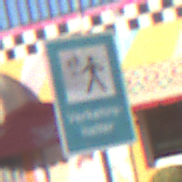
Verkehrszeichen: Verkehrshelfer
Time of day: MorningAfternoon
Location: Outdoor (Special)
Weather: PartlyCloudy
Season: NotSpecified
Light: Natural